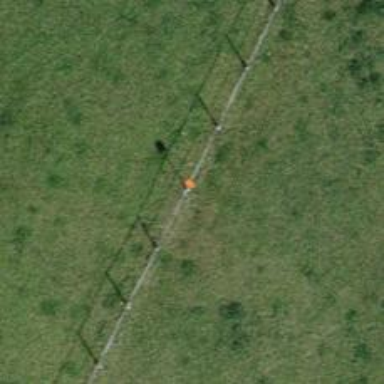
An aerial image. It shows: Aerial orange marker.